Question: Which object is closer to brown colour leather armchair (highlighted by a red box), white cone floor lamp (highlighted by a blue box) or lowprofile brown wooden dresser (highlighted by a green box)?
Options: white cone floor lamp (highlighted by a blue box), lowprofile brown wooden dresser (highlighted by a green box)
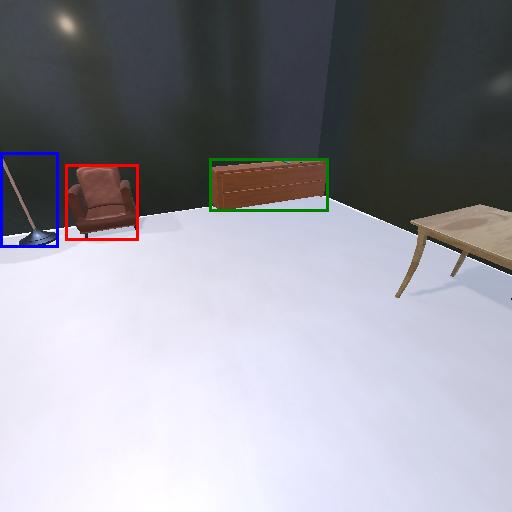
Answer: white cone floor lamp (highlighted by a blue box)